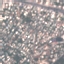
Label: Residential